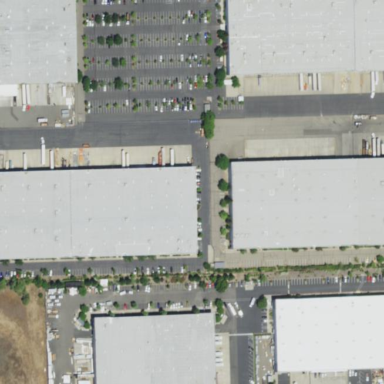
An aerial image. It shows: Industrial building.